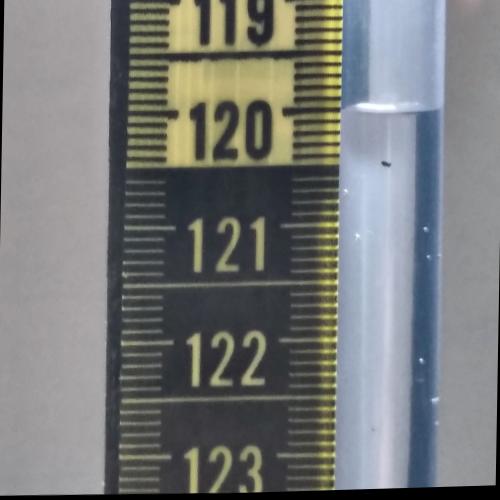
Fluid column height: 120.0 cm